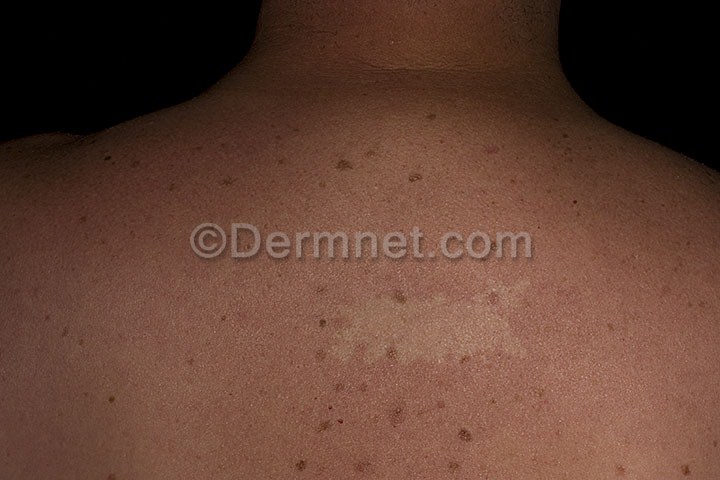
Disease: Light Diseases and Disorders of Pigmentation